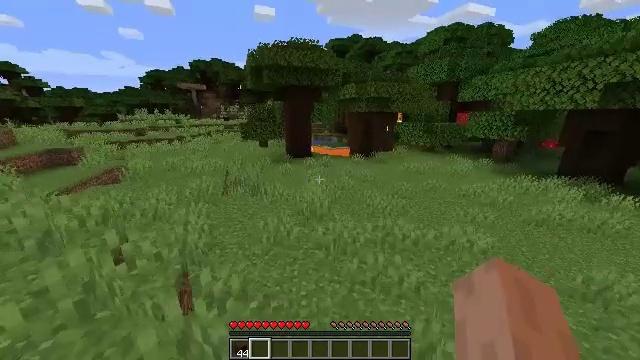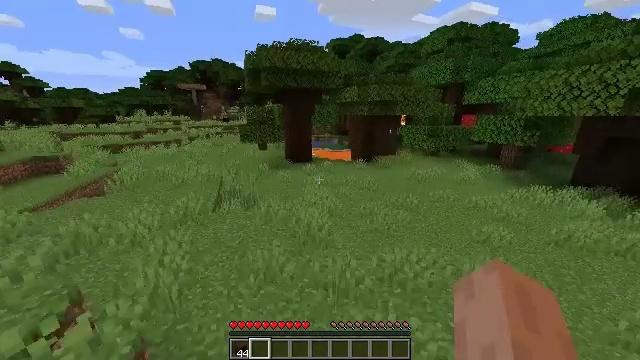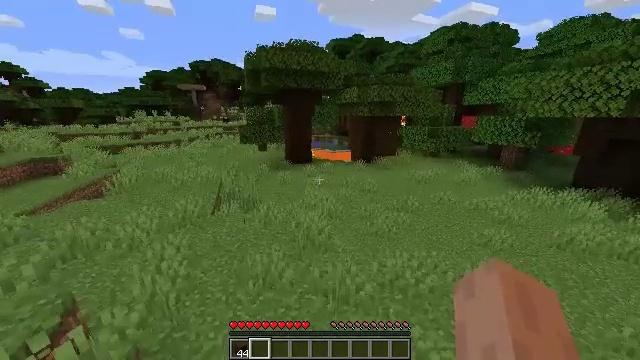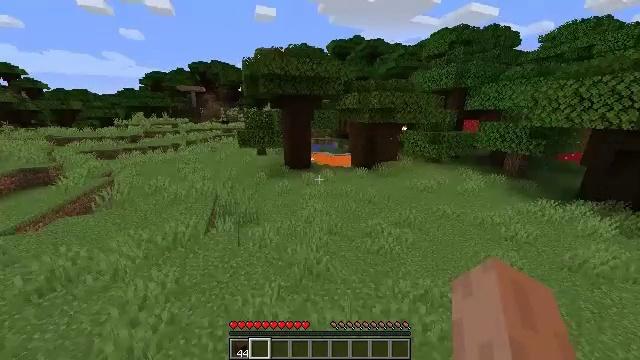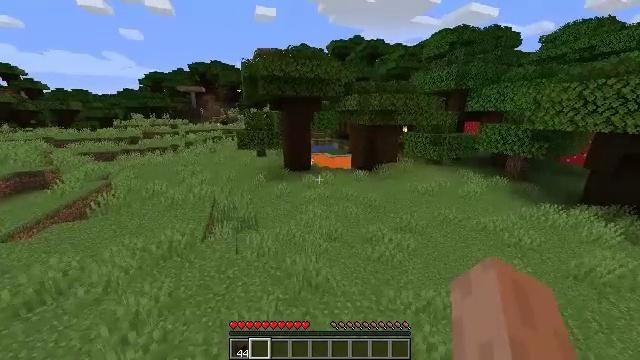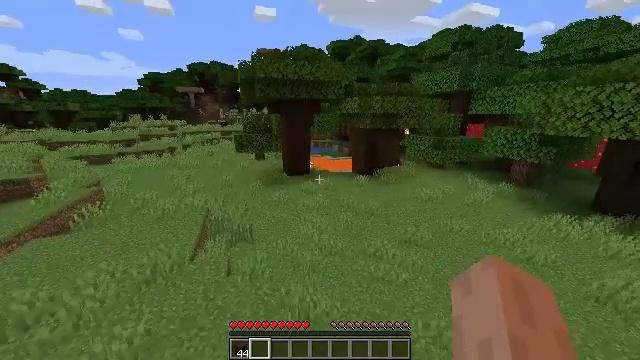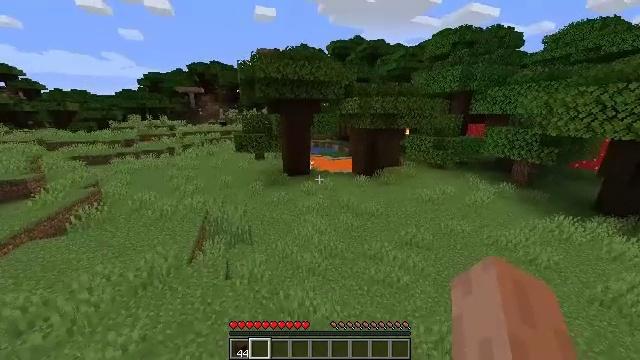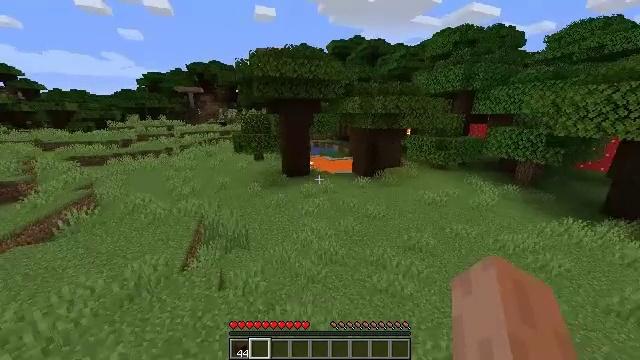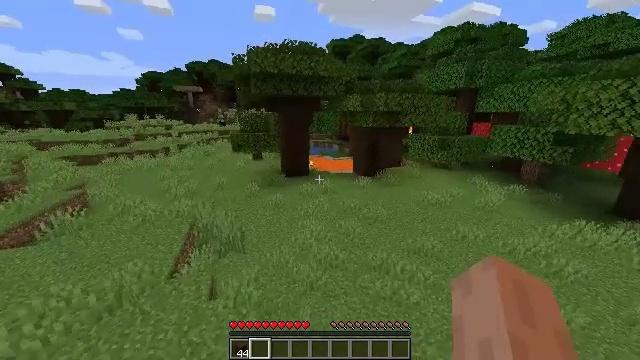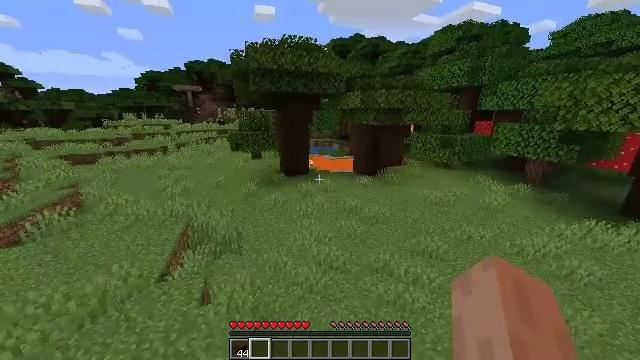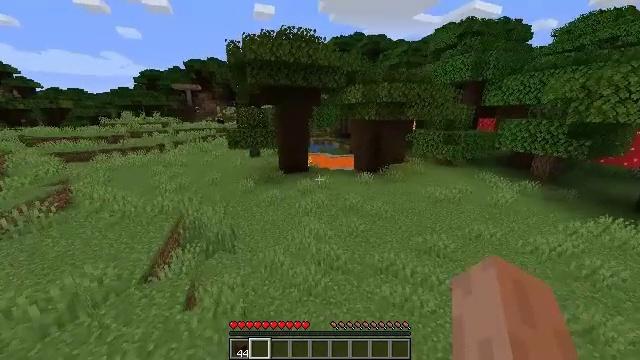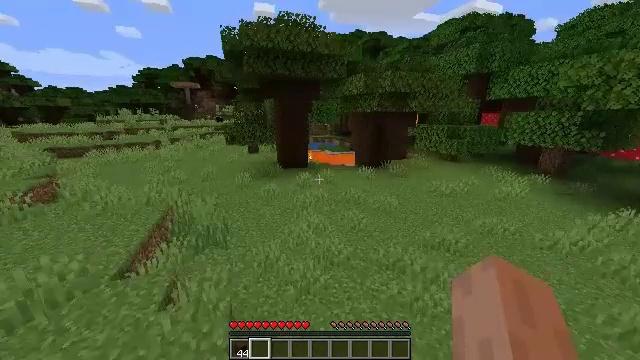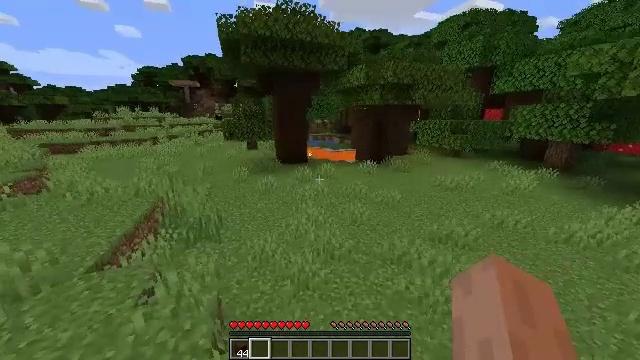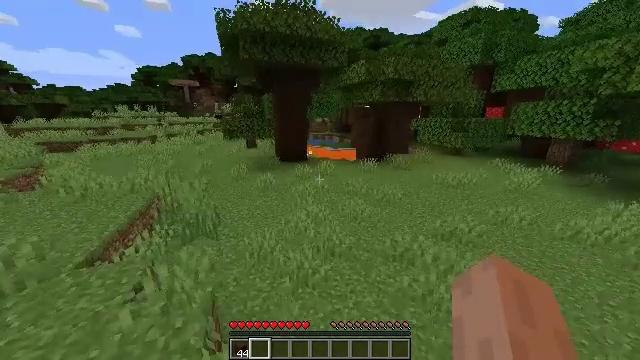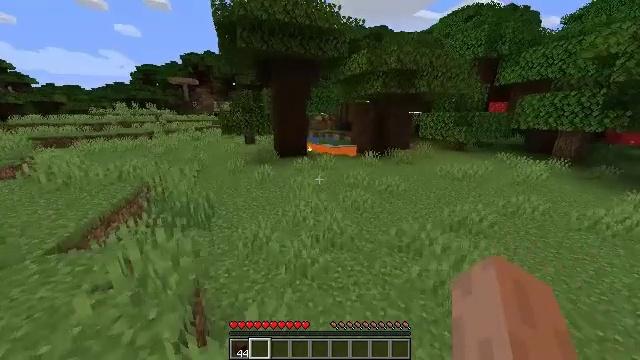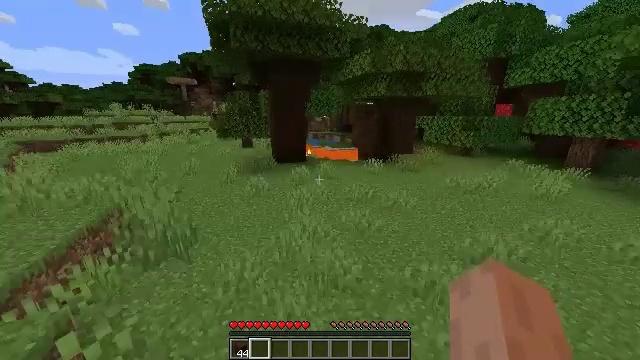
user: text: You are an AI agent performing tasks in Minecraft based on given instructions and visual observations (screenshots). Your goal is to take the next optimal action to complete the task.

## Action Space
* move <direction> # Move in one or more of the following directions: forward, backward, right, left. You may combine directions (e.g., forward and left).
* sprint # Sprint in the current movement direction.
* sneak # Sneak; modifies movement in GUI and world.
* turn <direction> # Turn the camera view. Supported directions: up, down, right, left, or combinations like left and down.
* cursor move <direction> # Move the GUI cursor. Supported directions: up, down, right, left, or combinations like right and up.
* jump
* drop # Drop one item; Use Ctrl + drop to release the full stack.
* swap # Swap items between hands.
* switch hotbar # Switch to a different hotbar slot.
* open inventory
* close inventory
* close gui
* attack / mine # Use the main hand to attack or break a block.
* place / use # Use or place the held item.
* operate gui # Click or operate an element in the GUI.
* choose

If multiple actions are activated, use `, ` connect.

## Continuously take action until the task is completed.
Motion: motion action
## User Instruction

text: Break the peony to collect it.
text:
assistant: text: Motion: move forward, jump
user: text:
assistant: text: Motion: move forward, jump
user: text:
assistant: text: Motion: move forward, jump
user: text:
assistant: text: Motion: move forward, jump
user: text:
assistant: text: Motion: move forward, jump
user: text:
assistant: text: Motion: move forward, jump
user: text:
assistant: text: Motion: move forward, jump
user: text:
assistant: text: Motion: move forward, jump
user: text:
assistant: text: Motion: move forward, jump
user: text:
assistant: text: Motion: move forward, jump
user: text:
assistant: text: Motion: move forward, jump
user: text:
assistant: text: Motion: move forward, jump
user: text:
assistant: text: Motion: move forward, jump
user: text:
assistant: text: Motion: move forward, jump
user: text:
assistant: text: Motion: move forward, jump
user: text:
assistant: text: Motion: move forward, jump
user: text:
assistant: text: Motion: move forward, jump
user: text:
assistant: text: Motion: move forward, jump
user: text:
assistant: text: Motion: move forward, jump
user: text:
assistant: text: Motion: move forward, jump
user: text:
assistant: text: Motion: move forward, jump
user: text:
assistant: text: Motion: move forward, jump
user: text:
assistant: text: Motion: move forward, jump
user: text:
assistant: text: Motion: move forward, jump
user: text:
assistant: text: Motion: move forward, jump
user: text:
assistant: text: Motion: move forward, jump
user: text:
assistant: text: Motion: move forward, jump
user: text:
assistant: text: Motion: move forward, turn left, jump
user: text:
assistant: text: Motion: move forward, turn left and down, jump
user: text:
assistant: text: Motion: move forward and move left, jump